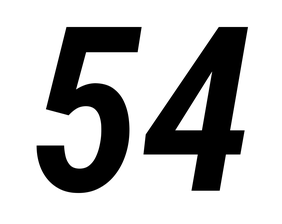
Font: Roboto-Italic_Condensed_SemiBold_Italic